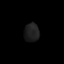
Tissue: lung
Cell type: Epithelial cells
Senescence score: 0.1692
Nuclear area (px): 266
Mean DAPI intensity: 30.868